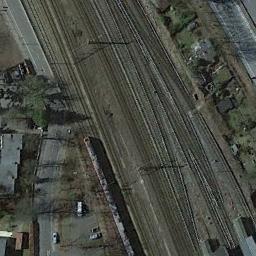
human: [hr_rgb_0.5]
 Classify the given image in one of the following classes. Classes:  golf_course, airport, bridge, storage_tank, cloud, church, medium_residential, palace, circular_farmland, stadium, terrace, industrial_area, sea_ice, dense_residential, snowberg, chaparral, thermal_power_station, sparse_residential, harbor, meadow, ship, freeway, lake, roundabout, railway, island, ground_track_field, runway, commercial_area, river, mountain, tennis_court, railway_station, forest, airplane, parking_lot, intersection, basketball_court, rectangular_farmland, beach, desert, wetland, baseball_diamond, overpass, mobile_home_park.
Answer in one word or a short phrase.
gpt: railway